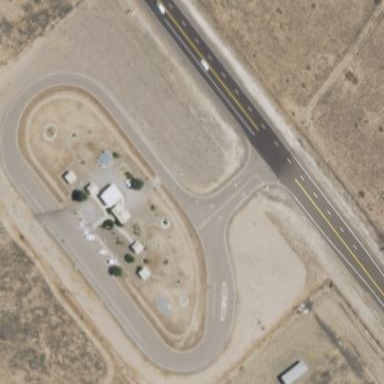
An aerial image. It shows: Rest area along the road with picnic tables.